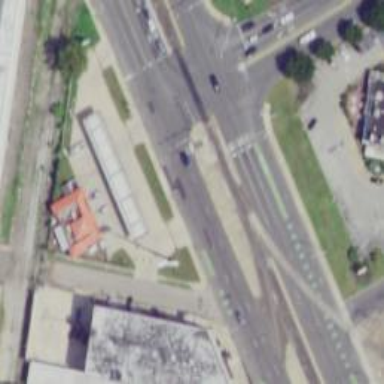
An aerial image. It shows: Unmarked crossing on the road.